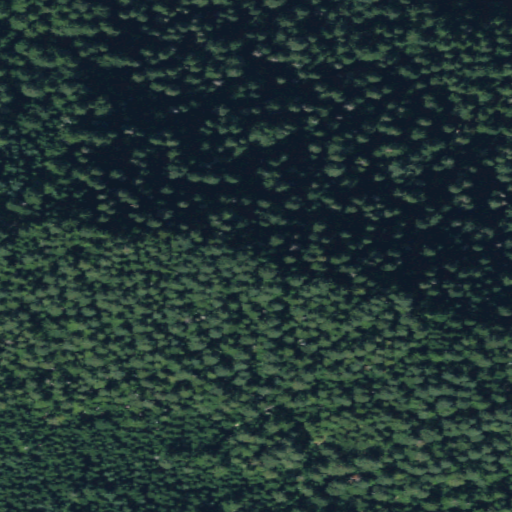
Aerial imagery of mountain in Washington named August Peak containing only evergreen forest